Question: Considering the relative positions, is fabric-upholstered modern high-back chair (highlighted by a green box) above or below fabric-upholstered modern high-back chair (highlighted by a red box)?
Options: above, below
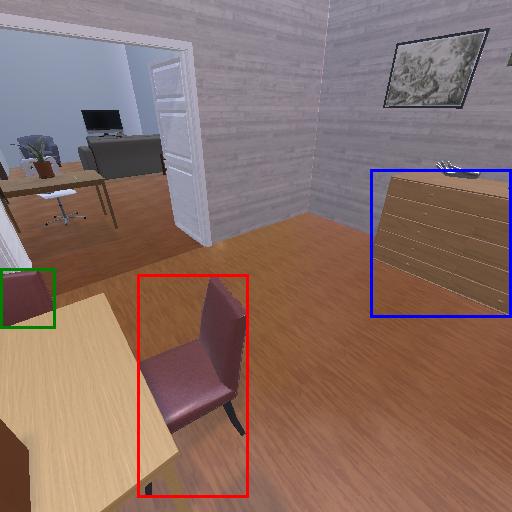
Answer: above